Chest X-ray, PA view. Patient: 65 years old, sex M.
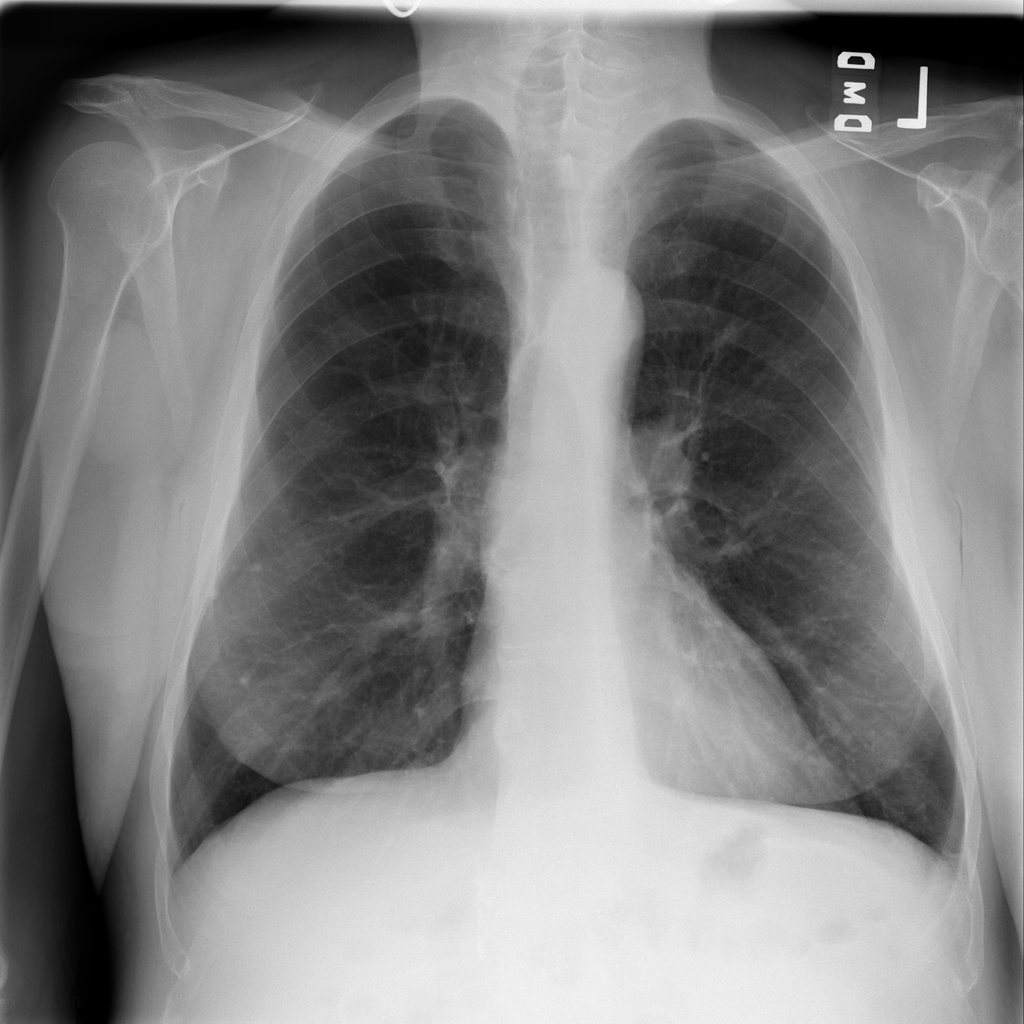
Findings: Mass